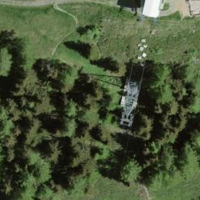
EUNIS habitat code: 44
Species observed at this site:
Lyrurus tetrix